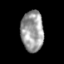
Tissue: skin
Cell type: Epithelial cells
Senescence score: 0.2782
Nuclear area (px): 895
Mean DAPI intensity: 156.832